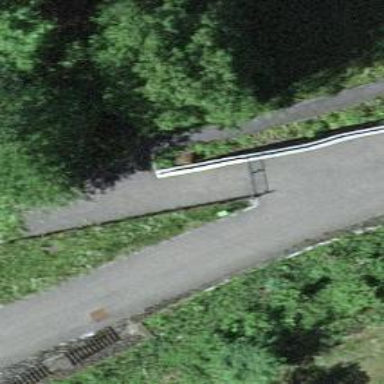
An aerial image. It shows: Gate.